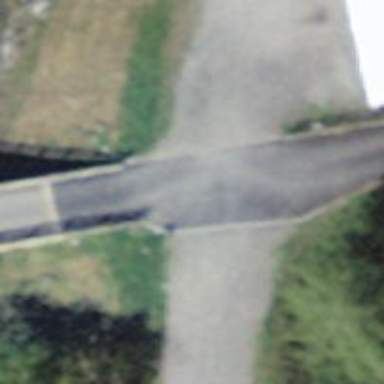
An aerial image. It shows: Track road on bridge.